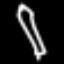
Label: pencil